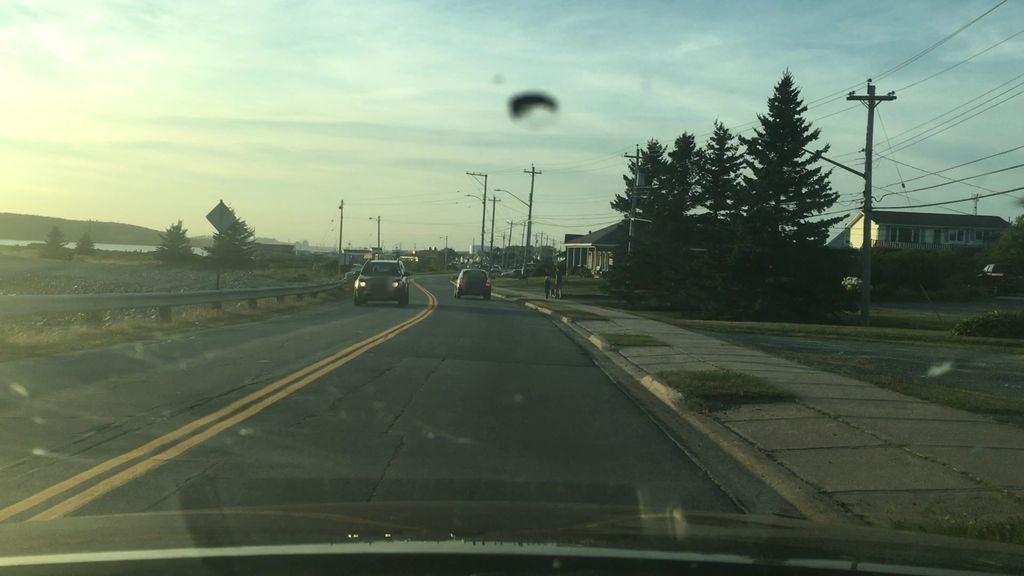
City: halifax